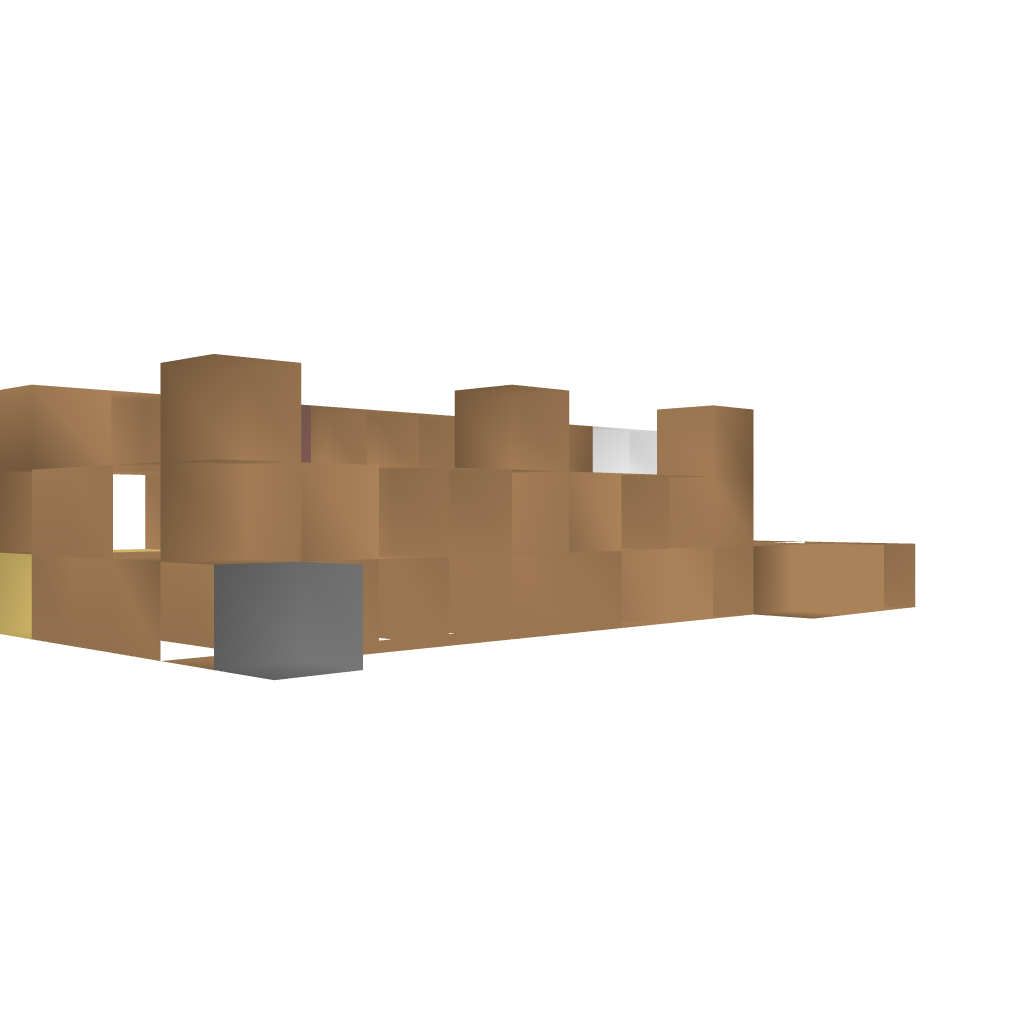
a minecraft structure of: small Western Style Jail bad low quality